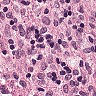
Metastatic tissue present: no